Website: bh-photo
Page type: customer-info-address
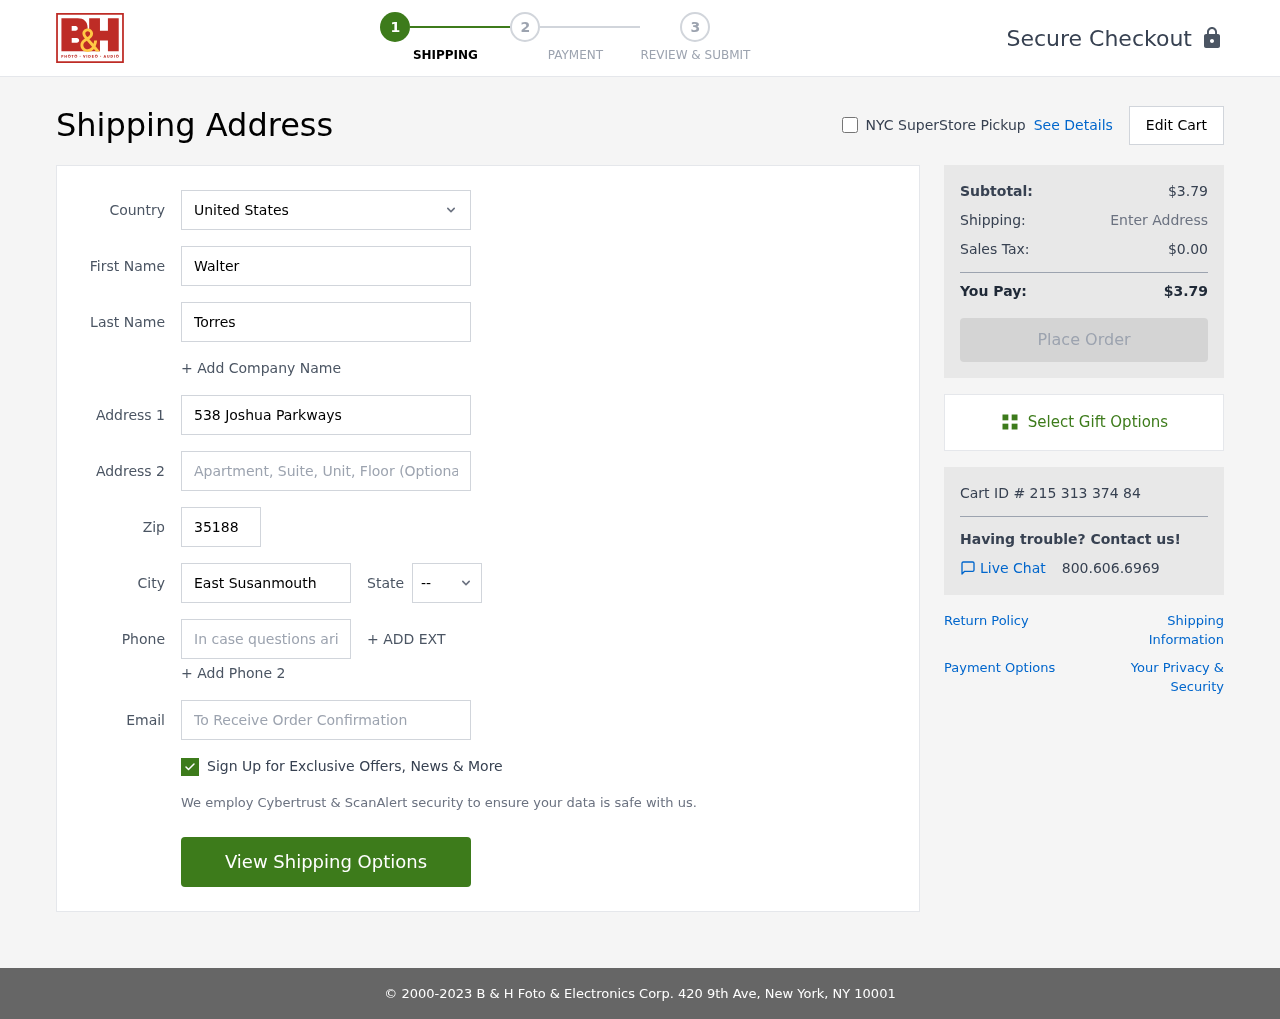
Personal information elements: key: PII_CITY
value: East Susanmouth
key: PII_COUNTRY
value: United States
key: PII_EMAIL
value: walter_torres@yahoo.com
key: PII_FIRSTNAME
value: Walter
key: PII_LASTNAME
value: Torres
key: PII_PHONE
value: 3789719740
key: PII_POSTCODE
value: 35188
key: PII_STATE_ABBR
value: PA
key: PII_STREET
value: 538 Joshua Parkways
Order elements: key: ORDER_SUBTOTAL
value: $3.79
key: ORDER_TAX
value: $0.00
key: ORDER_TOTAL
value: $3.79
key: ORDER_ID
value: Cart ID # 215 313 374 84